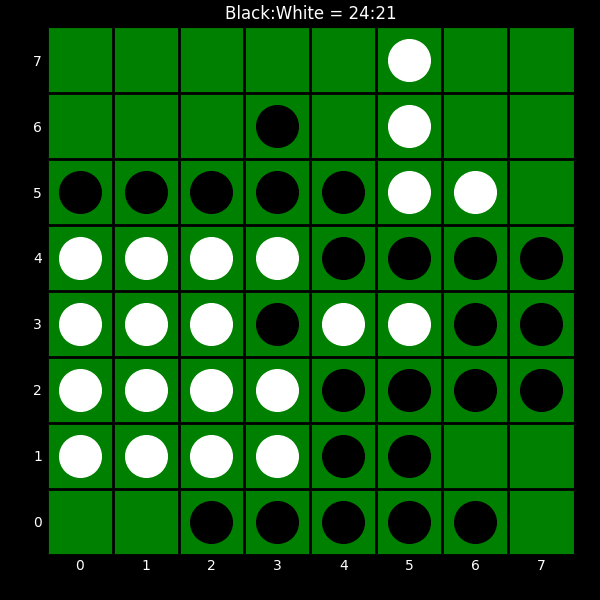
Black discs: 24
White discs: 21